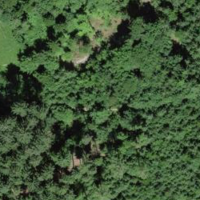
EUNIS habitat code: 44
Species observed at this site:
Tussilago farfara